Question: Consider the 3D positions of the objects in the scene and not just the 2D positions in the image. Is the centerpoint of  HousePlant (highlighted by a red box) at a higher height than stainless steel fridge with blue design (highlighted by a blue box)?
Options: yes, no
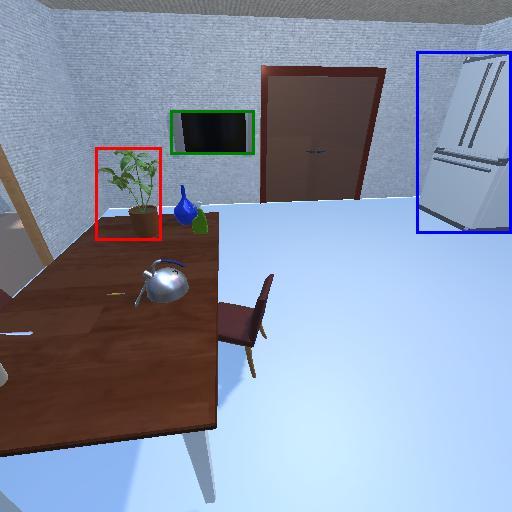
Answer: yes